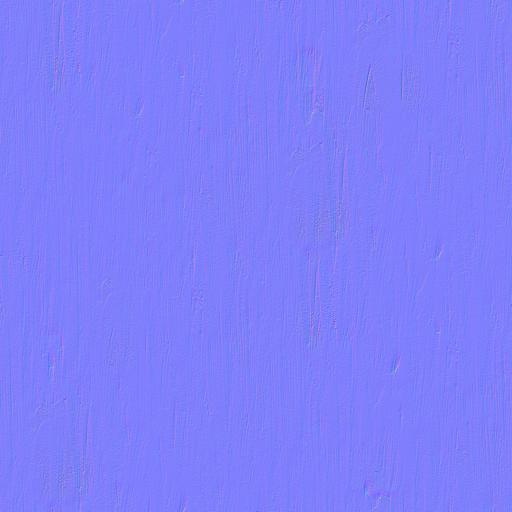
fingerprints imperfection imperfections smear smudge surface